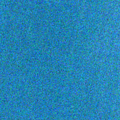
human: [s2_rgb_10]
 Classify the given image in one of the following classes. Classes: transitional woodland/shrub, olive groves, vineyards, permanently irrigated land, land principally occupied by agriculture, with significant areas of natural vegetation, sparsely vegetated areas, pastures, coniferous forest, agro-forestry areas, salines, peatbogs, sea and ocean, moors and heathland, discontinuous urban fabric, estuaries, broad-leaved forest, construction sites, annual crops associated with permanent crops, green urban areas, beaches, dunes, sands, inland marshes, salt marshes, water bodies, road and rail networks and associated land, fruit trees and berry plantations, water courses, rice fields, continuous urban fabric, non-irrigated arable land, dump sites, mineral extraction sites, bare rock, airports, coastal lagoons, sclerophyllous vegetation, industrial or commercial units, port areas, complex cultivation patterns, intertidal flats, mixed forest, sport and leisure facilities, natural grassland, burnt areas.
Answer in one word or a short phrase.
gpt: sea and ocean